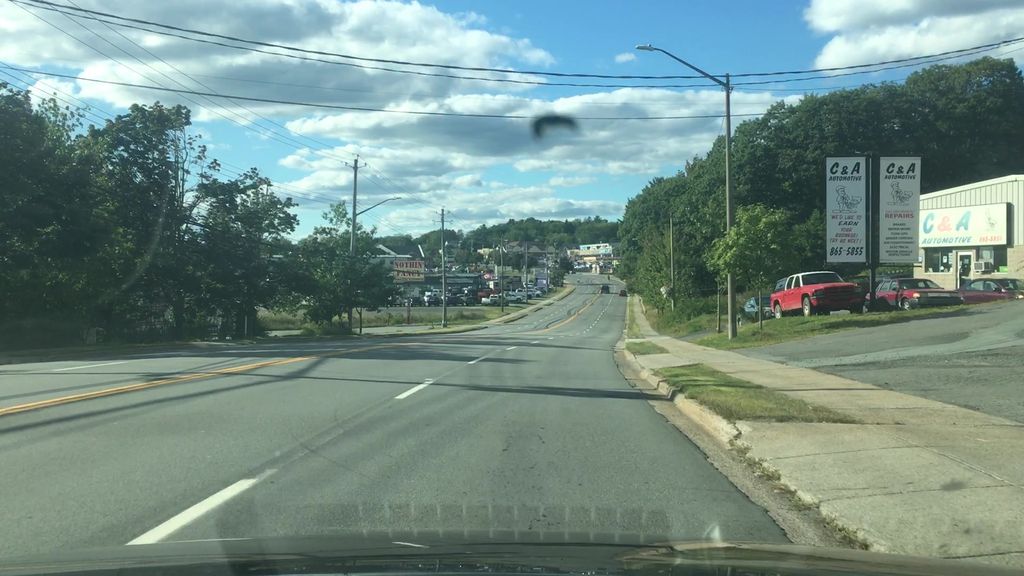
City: halifax